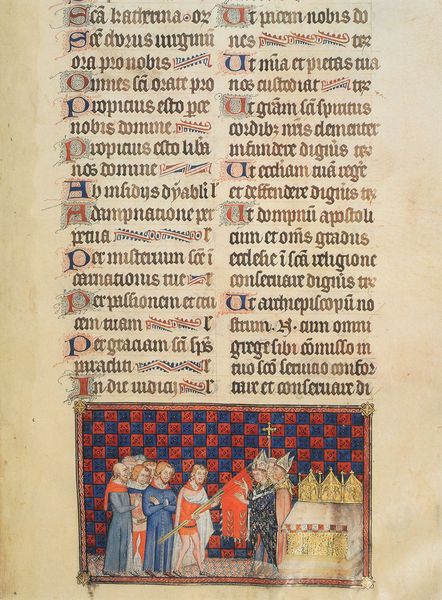
Titel: Buch zur Krönung Charles V von Frankreich/ Coronation Book of Charles V of France
Institution: British Library
Schlagwörter: blau, menschen, männer, zeichnung, rot, karo, schachbrettmuster, bibel, kirche, gold, blatt, krone, schrift, zwei, fahne, flagge, farben, farbe, spalten, banner, bischof, buch, kreuz, seite, illustration, text, buchstaben, initiale, altar, karomuster, buchseite, pergament, quadrate, mittelalter, klerus, priester, prozession, tiara, miniatur, handschrift, latein, lateinisch, schirft, buchmalerei, manuskript, untertan, faksimile, gld, s, marginalie, schachbrettmuter, karomuste